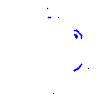
Particle: kaon